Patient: sex F, age 36
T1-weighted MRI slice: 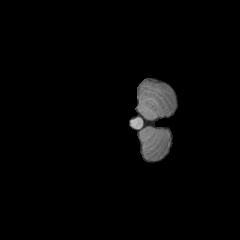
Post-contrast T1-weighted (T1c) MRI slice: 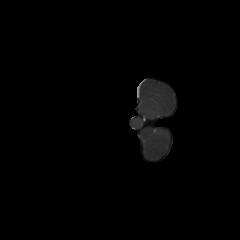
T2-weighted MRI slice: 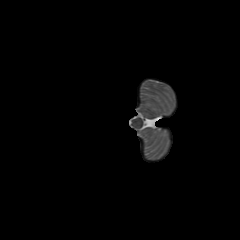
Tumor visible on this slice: no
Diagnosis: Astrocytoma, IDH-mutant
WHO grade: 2